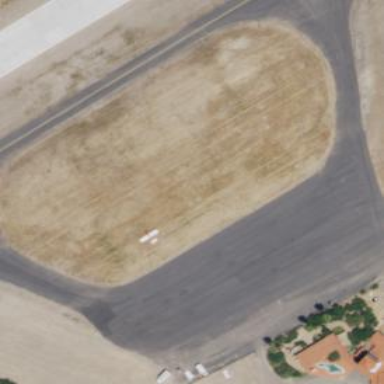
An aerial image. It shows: Apron area with paved surface.